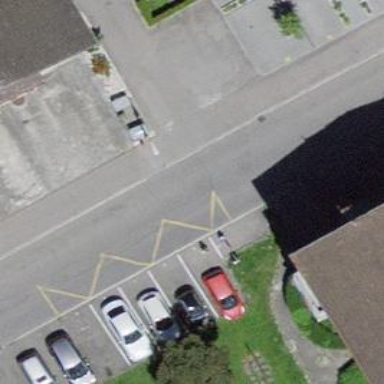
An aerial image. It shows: Public transport stop position.